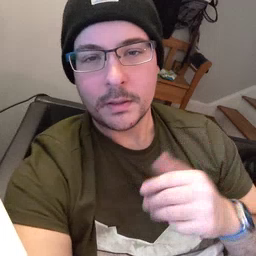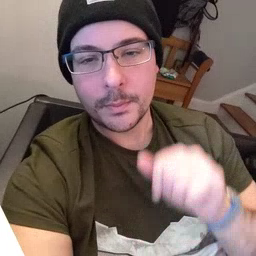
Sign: mitten